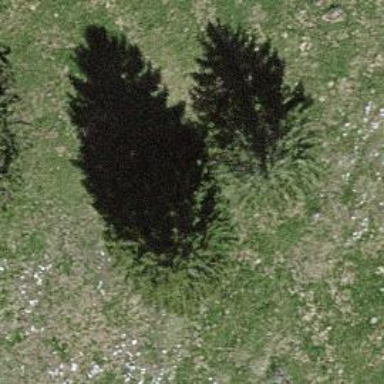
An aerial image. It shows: Single tag "natural: tree."